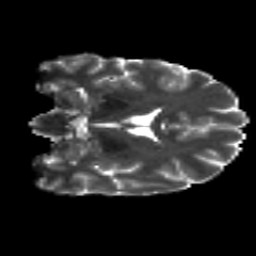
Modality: T2w
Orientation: coronal
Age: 32
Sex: male
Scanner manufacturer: siemens
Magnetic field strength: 3 T
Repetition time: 8.8 s
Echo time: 0.085 s